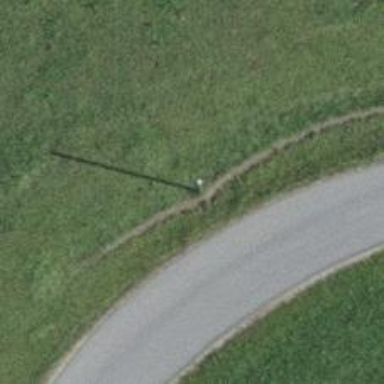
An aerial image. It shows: Utility pole as the man-made structure.